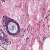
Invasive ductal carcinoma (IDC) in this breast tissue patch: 0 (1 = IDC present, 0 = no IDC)